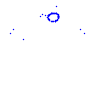
Particle: kaon